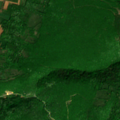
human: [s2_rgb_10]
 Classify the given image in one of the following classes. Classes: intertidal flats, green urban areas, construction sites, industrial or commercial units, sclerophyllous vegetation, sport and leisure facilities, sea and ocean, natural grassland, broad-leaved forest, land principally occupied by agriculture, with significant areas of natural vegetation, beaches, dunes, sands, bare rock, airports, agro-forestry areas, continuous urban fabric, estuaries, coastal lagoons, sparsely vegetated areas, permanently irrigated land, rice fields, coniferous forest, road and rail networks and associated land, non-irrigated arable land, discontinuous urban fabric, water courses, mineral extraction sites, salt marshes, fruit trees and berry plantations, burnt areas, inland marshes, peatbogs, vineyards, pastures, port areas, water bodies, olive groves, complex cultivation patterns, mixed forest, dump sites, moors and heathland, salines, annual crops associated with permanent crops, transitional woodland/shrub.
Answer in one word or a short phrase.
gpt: land principally occupied by agriculture, with significant areas of natural vegetation, transitional woodland/shrub